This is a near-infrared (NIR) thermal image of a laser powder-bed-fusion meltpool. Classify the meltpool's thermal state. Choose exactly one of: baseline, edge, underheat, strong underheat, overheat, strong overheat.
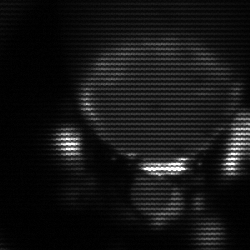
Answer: edge